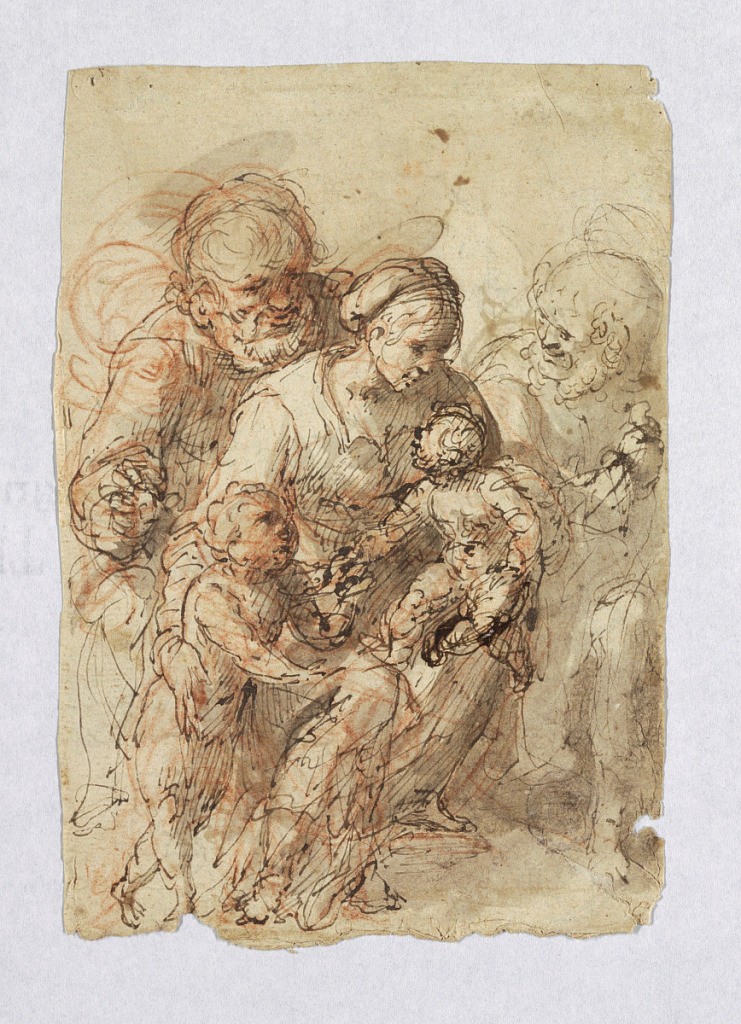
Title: The Holy Family and St. John
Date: early 17th–mid- 17th century
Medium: Red chalk, pen, ink, black wash on paper; verso: pen and ink
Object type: Drawing
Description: On obverse Christ is seated on the Virgin's left knee and St. John, depicted as a child, stands at her right leg.  St. Joseph is depicted twice behind the Virgin. On Reverse three sketches of Europa on the bull.